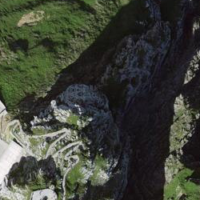
EUNIS habitat code: 31
Species observed at this site:
Aster alpinus
Saxifraga paniculata
Adenostyles alliariae
Parnassia palustris
Adenostyles alpina
Gentiana clusii
Prunella collaris
Gentianella campestris
Lagopus muta
Anthyllis vulneraria
Silene acaulis
Hedysarum hedysaroides
Saxifraga moschata
Phyteuma orbiculare
Carduus defloratus
Salix retusa
Dryas octopetala
Phyllopertha horticola
Campanula rotundifolia
Asplenium viride
Capra ibex
Saxifraga caesia
Eristalis tenax
Knautia arvensis
Milvus migrans
Milvus milvus
Saxifraga aizoides
Bartsia alpina
Pyrrhocorax graculus
Saxifraga oppositifolia